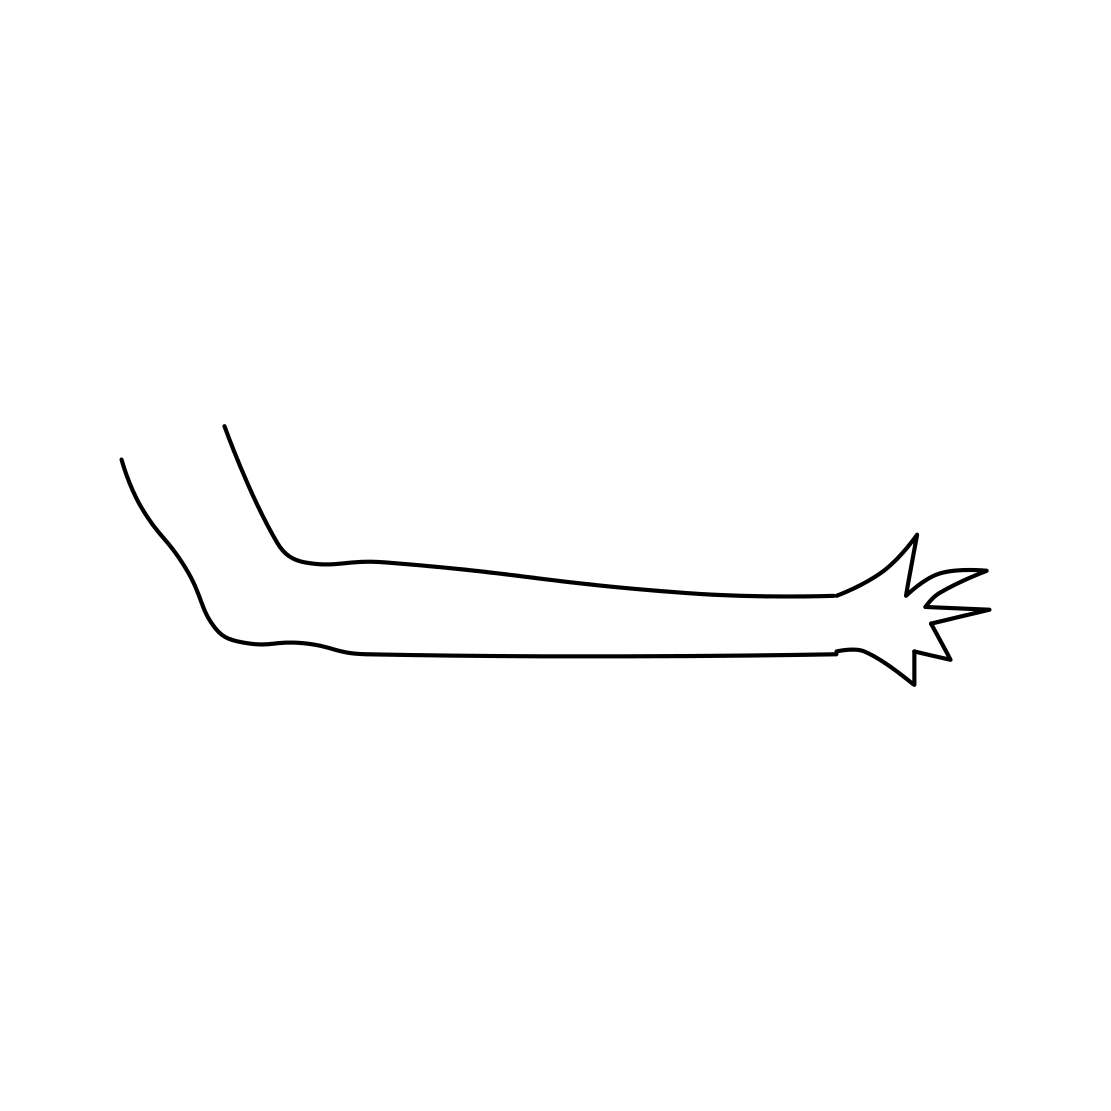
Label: arm